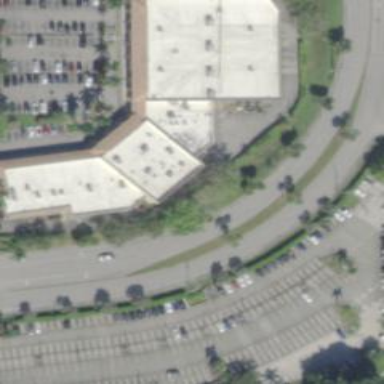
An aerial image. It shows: Fitness centre on leisure land.